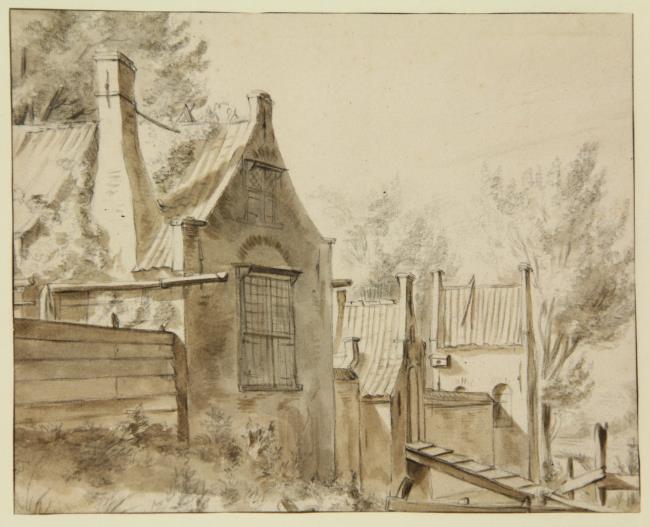
Title: Study of some buildings
Artist: Anoniem (Noordelijke Nederlanden (historische regio)) tweede helft 17de eeuw
Latest date: 1650
Genre: drawing
Iconography: Pomander
Keywords: building, chimney, gatehouse (building), wall